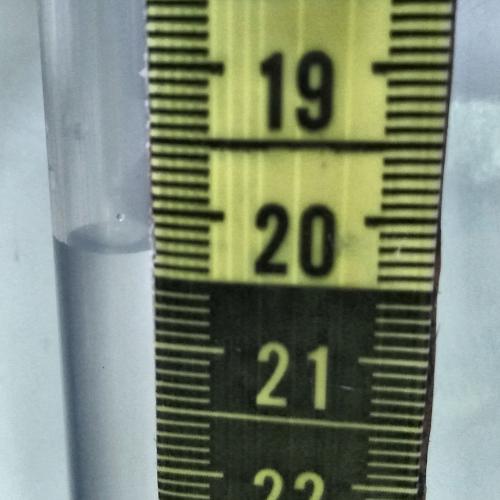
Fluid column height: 20.3 cm